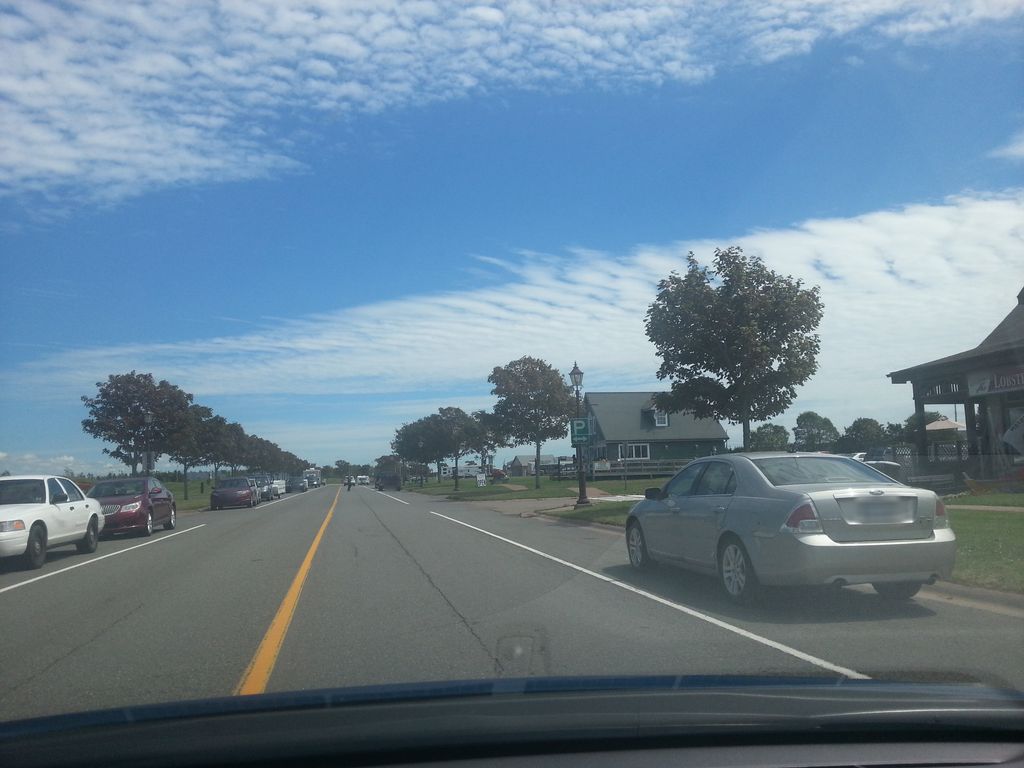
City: charlottetown